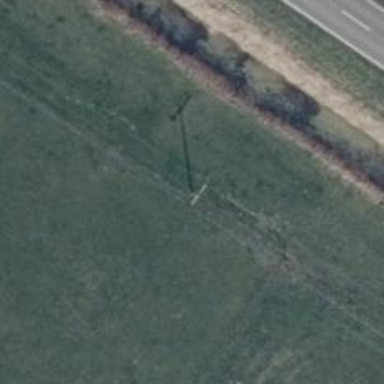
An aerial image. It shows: Minor power line.